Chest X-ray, PA view. Patient: 19 years old, sex M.
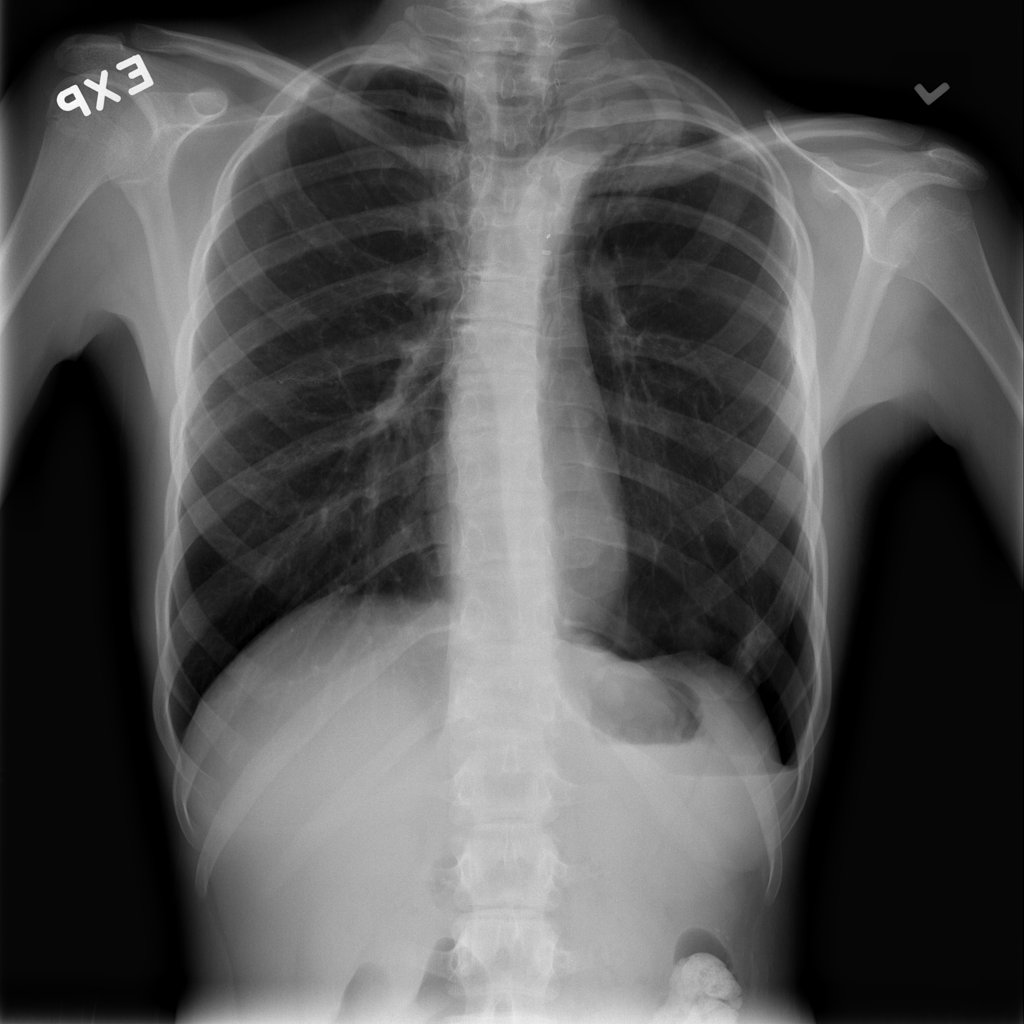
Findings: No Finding